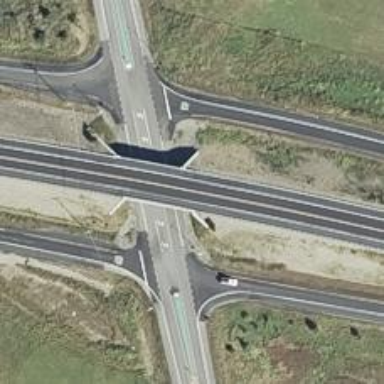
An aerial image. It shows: Trunk highway bridge with asphalt surface.